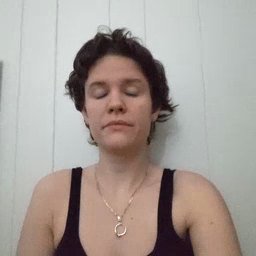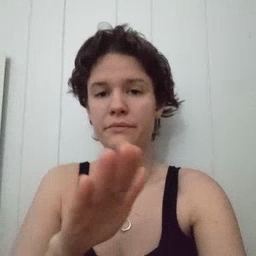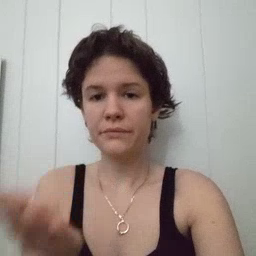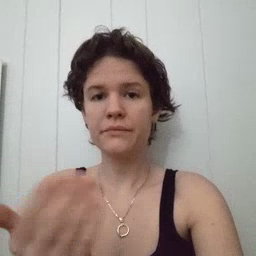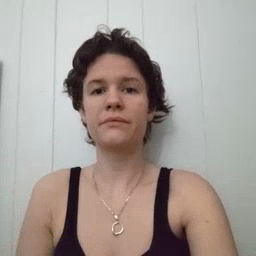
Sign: book